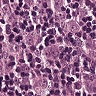
Metastatic tissue present: yes